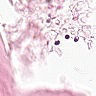
Metastatic tissue present: no